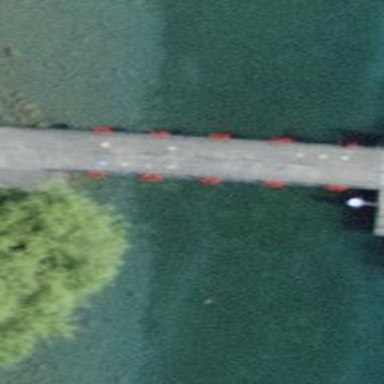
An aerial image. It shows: Pier with public transport platform for ferries.